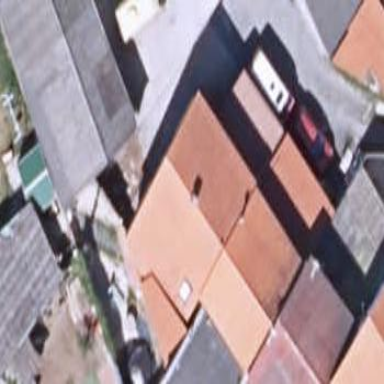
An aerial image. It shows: Simple house.